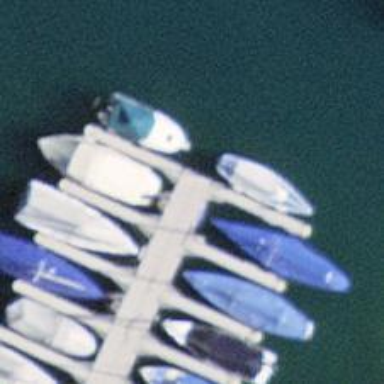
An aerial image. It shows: Man-made pier.